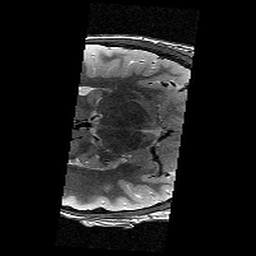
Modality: T2w
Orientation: axial
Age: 12
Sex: male
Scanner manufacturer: siemens
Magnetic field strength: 3 T
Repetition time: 9.23 s
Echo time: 0.067 s